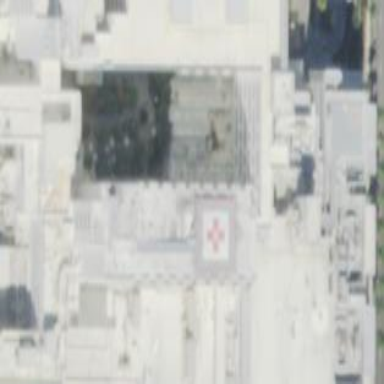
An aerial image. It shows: Hospital building.